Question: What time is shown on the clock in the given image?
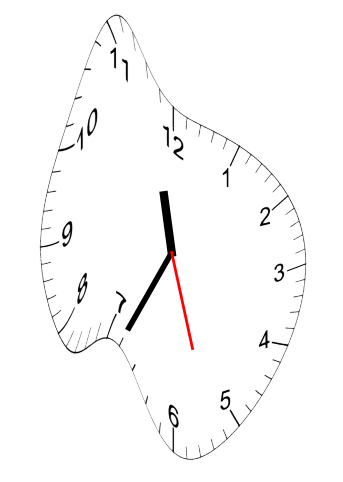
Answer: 11:34:27